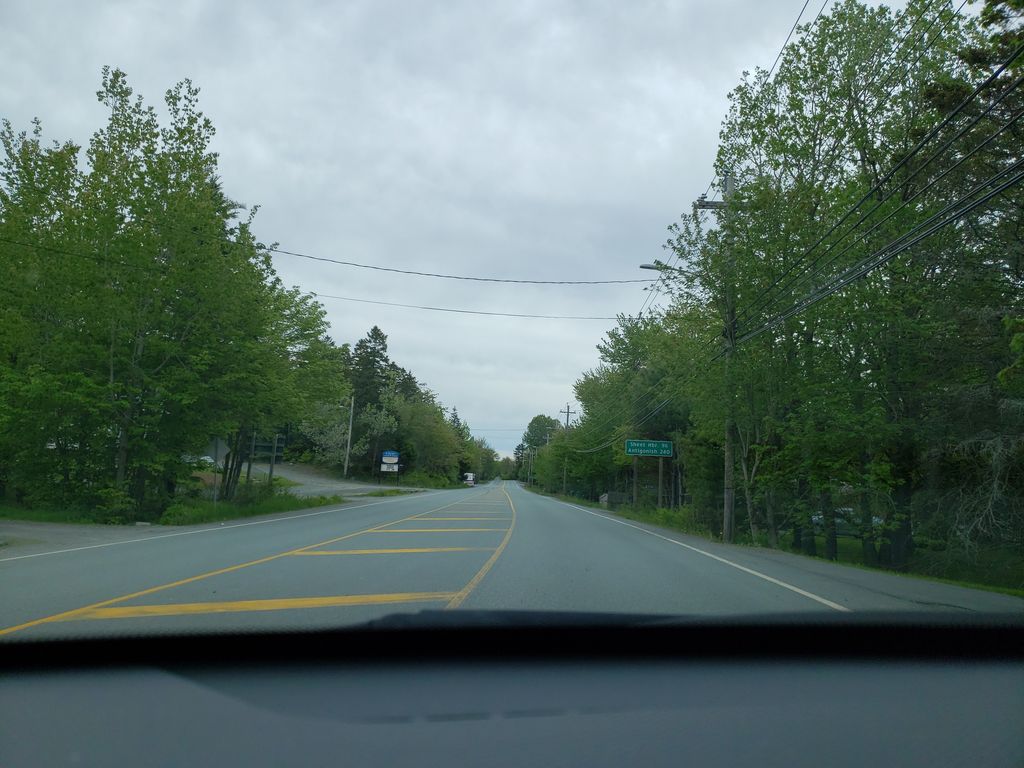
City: halifax